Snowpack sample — Snodgrass Mountain, Crested Butte, Colorado (2/4/25, 12:06 PM MST)
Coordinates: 38.923, -106.968
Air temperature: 35 °F
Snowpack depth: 80 cm
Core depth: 80 cm
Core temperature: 32 °F
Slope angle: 14°, slope face: 78°
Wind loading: low
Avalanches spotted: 0
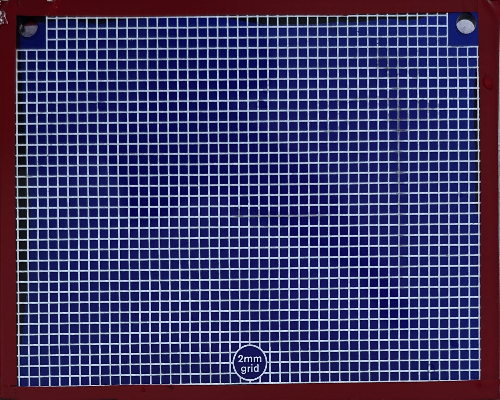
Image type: profile
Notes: No avalanches nearby, unusually warm weather for the last month reported by residents, Collected 25 yards from treeline